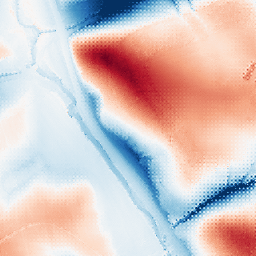
Category: classical
Decomposition family: gaussian_anisotropic
Decomposition parameters: sigma_x: 10
sigma_y: 50
Upsampling method: regularized
Upsampling parameters: scale: 2
lambda_reg: 0.1
Upsampling scale: 2